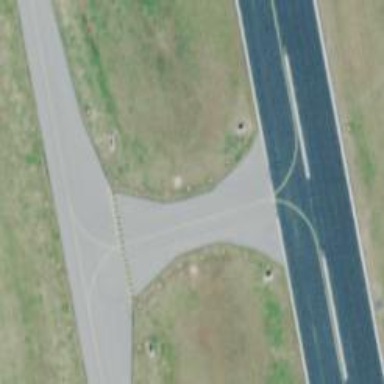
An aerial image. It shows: View of taxiway at the airport.